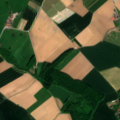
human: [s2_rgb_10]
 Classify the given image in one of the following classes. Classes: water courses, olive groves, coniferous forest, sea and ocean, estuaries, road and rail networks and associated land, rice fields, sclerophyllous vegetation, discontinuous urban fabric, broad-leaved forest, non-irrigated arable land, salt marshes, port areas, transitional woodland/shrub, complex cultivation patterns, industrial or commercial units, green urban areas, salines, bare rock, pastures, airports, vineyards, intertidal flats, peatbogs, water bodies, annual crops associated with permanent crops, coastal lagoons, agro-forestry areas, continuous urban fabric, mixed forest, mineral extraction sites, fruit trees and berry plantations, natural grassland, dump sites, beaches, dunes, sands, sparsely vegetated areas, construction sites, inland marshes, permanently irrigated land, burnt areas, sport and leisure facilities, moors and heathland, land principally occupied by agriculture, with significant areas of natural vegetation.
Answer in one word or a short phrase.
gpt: non-irrigated arable land, pastures, complex cultivation patterns, land principally occupied by agriculture, with significant areas of natural vegetation